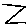
Label: zigzag